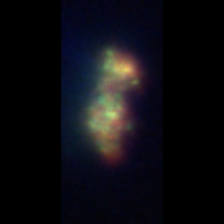
Taxon: Unknown_detritus
Group: Unknown